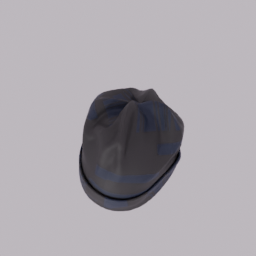
Label: people